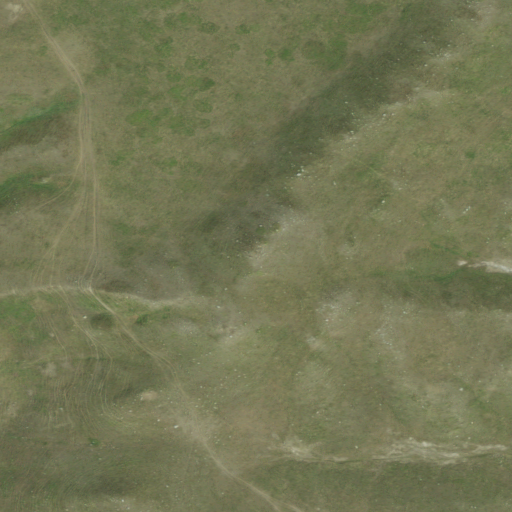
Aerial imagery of mountain in South Dakota named Artichoke Butte containing only grassland